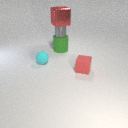
small gray metal cylinder above large green rubber cylinder